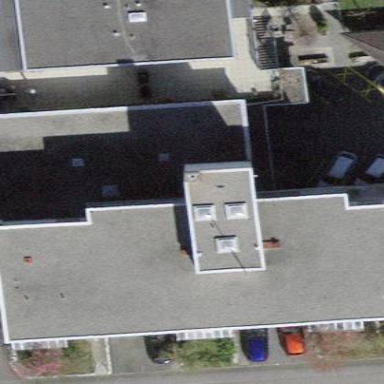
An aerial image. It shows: Building with flat roof.